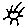
Label: sun